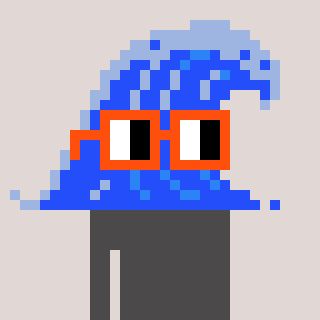
a pixel art character with square orange glasses, a wave-shaped head and a grayscale-colored body on a warm background